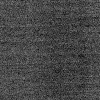
Atmospheric dust classification: dusty